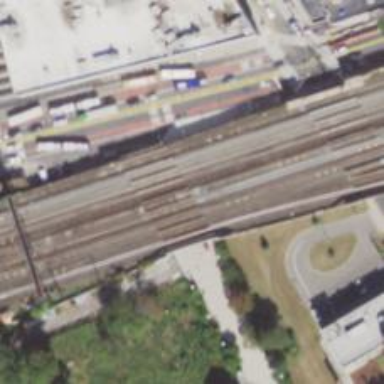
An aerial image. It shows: Railway bridge with electrified rails.